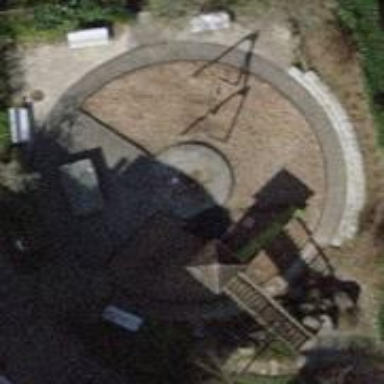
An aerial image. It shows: Playground with playful theme.